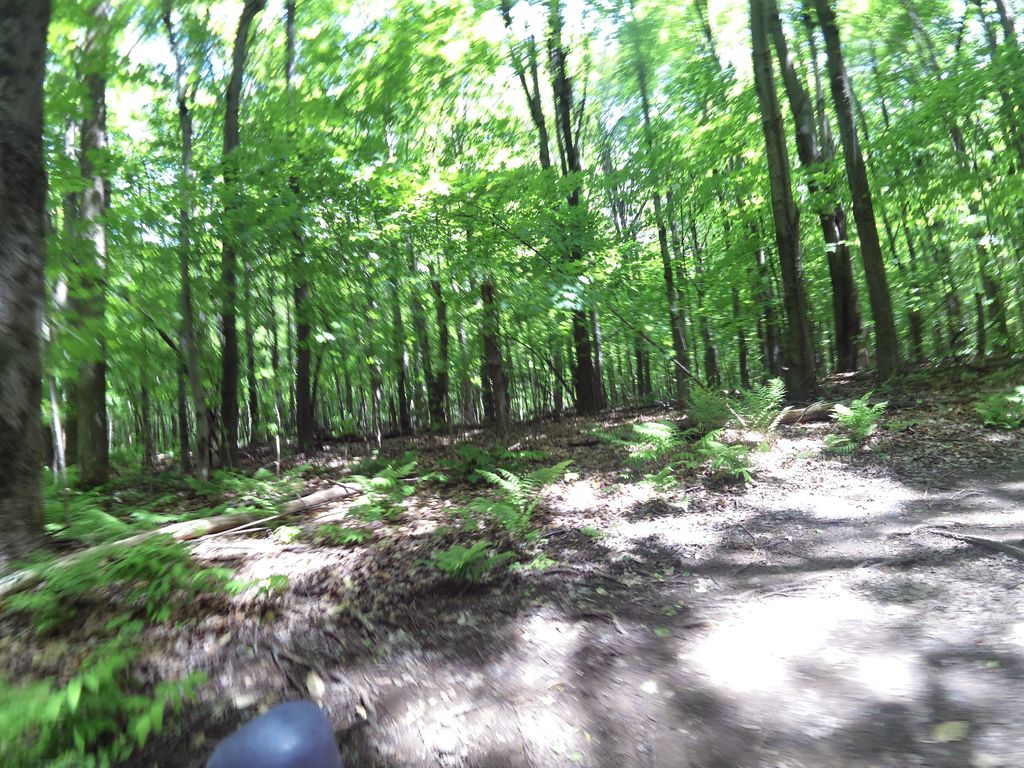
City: ottawa-gatineau